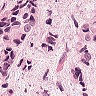
Metastatic tissue present: yes